Interaction volume radius: 10 \u00c5
Interaction volume height: 15 \u00c5
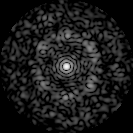
Disorder parameter: 0.7647